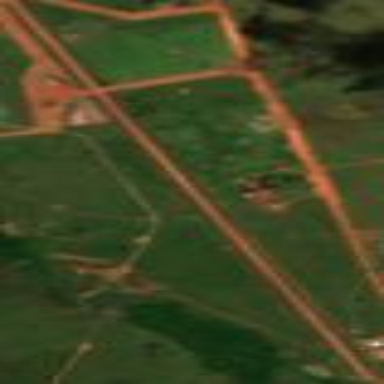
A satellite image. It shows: Unpaved runway at the airport.